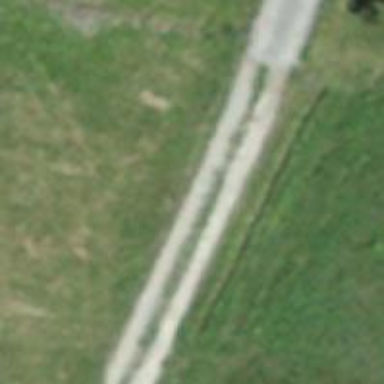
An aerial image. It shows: Unpaved unclassified road.